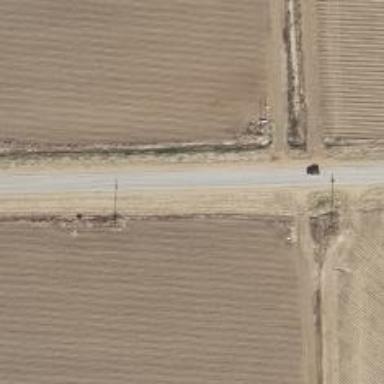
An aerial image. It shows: Secondary road.